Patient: sex M, age 60
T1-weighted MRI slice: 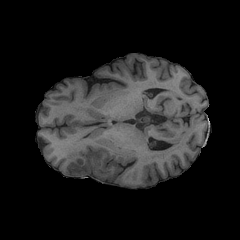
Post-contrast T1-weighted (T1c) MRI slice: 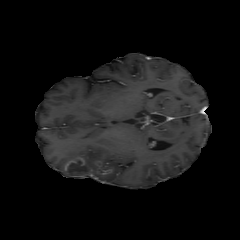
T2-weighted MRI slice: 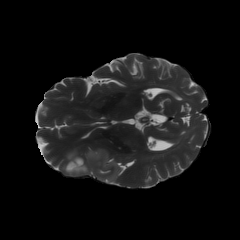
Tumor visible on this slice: yes
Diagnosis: Glioblastoma, IDH-wildtype
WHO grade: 4